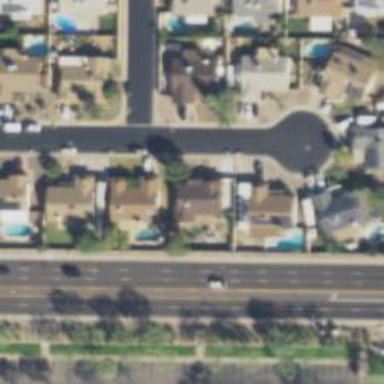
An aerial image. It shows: Asphalt road in residential area.